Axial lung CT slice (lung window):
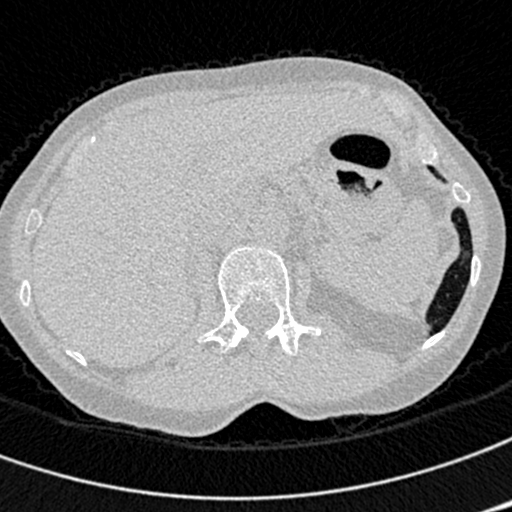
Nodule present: no